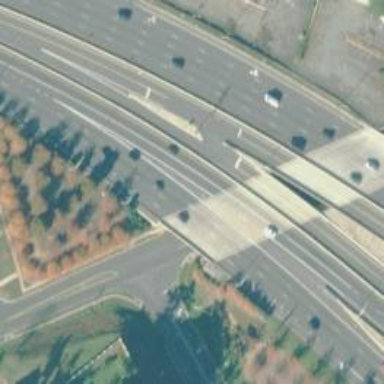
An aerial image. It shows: Bridge on trunk expressway.